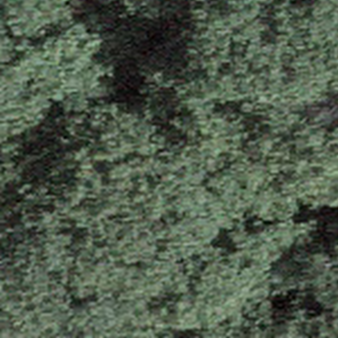
Label: other